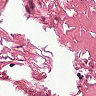
Metastatic tissue present: no